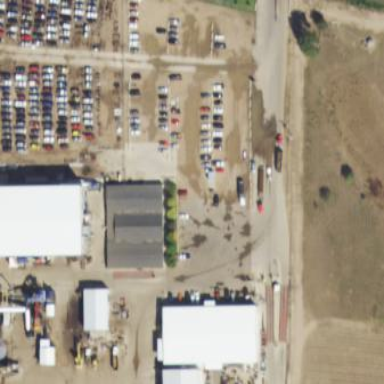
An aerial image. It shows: Unpaved surface parking area.